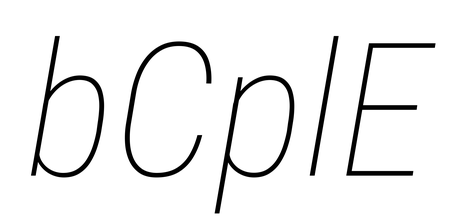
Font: Roboto-Italic_Condensed_Thin_Italic